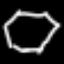
Label: octagon